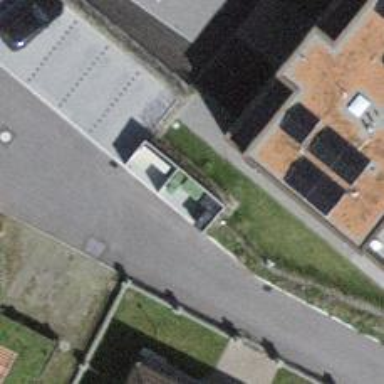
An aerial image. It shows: Waste disposal facility.